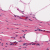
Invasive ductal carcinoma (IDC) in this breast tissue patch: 0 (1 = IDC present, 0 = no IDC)